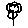
Label: flower